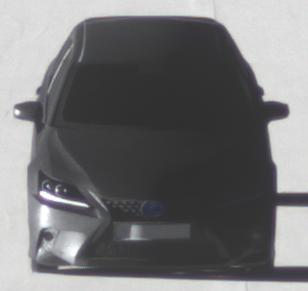
Make: Lexus
Model: CT 200h
Detailed model: CT (A10)
Model produced from: 2014/03
Model produced until: 2017/10
Doors: 5
Color: black
Road condition: dry road
Daytime: sunrise or sunset
Contrast: high contrast